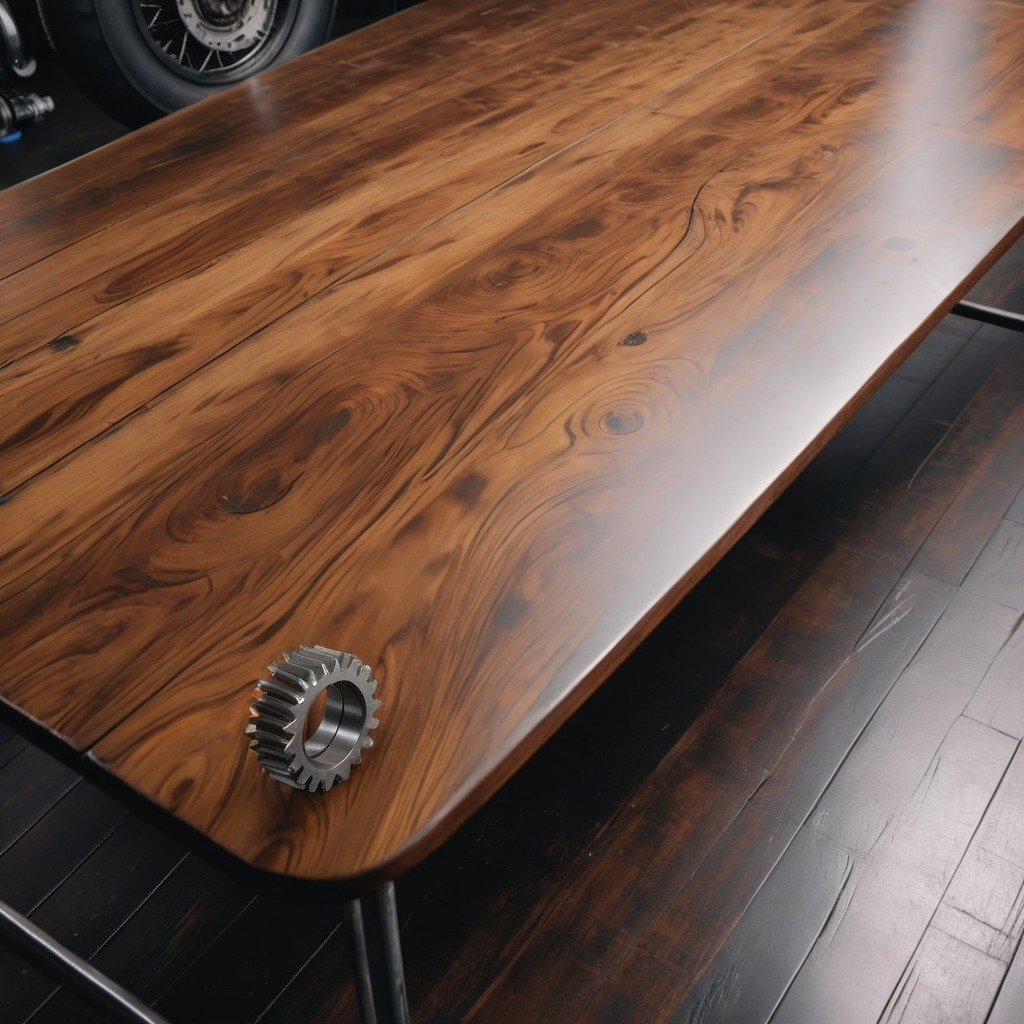
A steel gear with teeth is lying on an oil-spilled wooden table in a vintage motorcycle garage.